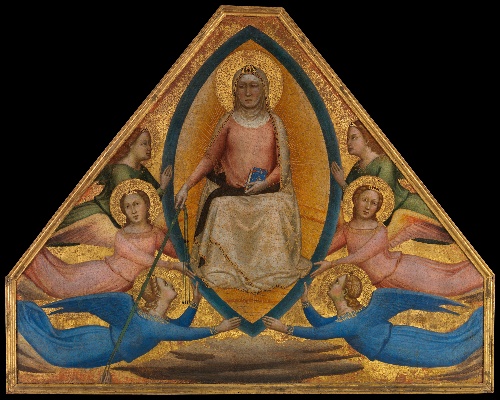
Title: The Assumption of the Virgin
Artist: Bernardo Daddi
Artist bio: Italian, Florence (?) ca. 1290–1348 Florence
Date: ca. 1337–39
Object type: Altarpiece fragment
Classification: Paintings
Medium: Tempera on wood, gold ground
Dimensions: Framed: 44 1/2 × 56 1/8 × 2 3/4 in. (113 × 142.6 × 7 cm)
without frame: 42 1/2 × 53 7/8 in. (108 × 136.8 cm)
Department: Robert Lehman Collection
Credit line: Robert Lehman Collection, 1975
Accession year: 1975
Repository: Metropolitan Museum of Art, New York, NY
Tags: Angels|Virgin Mary|Women|Assumption of the Virgin